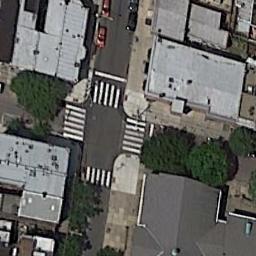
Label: intersection